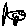
Label: fish